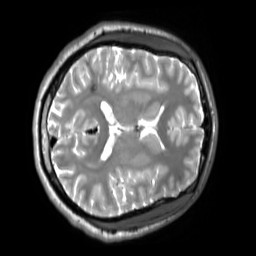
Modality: T2w
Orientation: axial
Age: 30
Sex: male
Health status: ill
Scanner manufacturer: siemens
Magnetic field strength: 3 T
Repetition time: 2.8 s
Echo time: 0.326 s